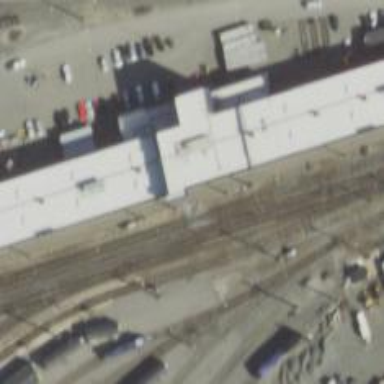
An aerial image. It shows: Railway yard with electrified contact lines.